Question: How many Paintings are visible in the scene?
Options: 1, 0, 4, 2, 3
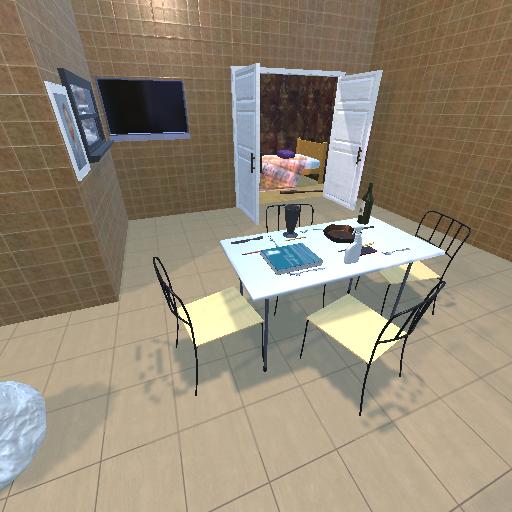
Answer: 1